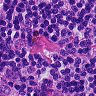
Metastatic tissue present: yes